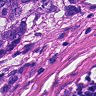
Metastatic tissue present: yes